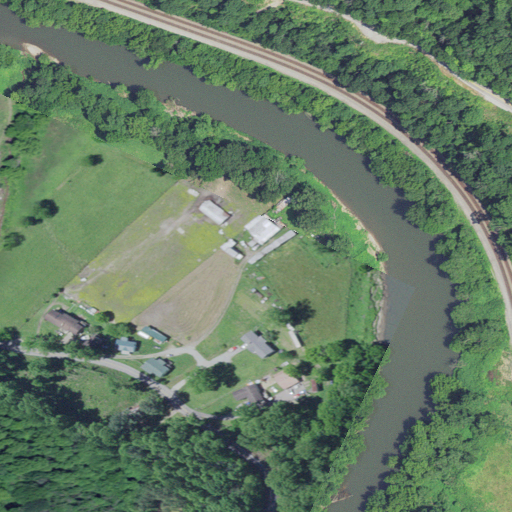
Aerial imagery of plain(s) in Kentucky named Phillips Bottom containing deciduous forest, pasture, open water, low intensity development, medium intensity development, and open development